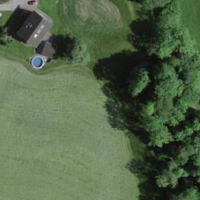
EUNIS habitat code: 24
Species observed at this site:
Allium ursinum
Geum rivale
Ilex aquifolium
Convallaria majalis
Lamium galeobdolon